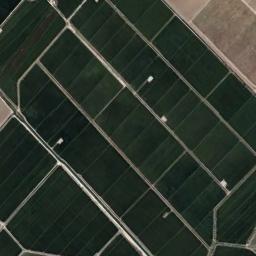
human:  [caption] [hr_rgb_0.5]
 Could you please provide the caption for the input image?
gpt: There are many roads of different lengths in rectangular farmlands .

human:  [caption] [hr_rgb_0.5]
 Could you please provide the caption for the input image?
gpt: There are some green and bare rectangular farmland .

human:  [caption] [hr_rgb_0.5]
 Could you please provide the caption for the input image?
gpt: Many dense, neatly arranged green rectangular farmland of different sizes .

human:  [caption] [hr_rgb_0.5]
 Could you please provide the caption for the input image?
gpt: Some green rectangular farmlands of different sizes are arranged in neat rows and some paths go through the farmlands .

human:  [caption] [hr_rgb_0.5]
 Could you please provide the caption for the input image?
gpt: There are many green rectangular farmlands .